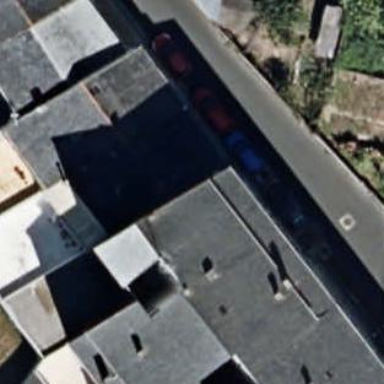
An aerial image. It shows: Warehouse building.